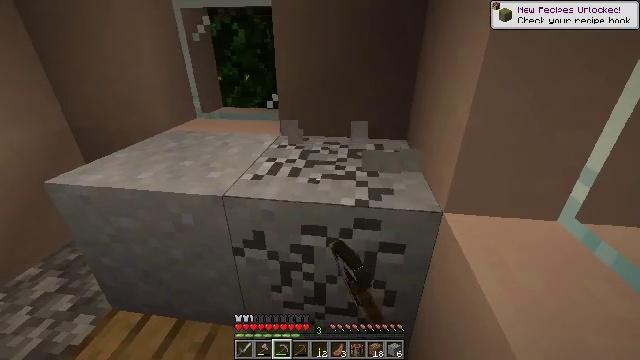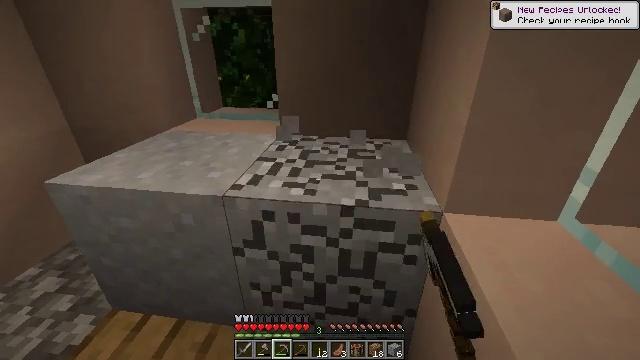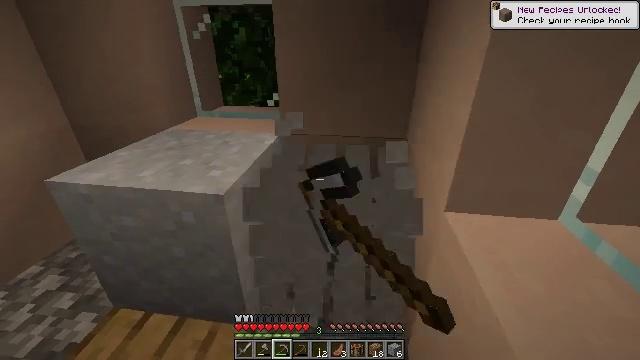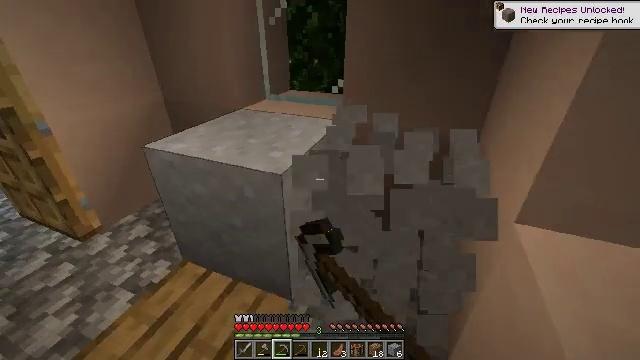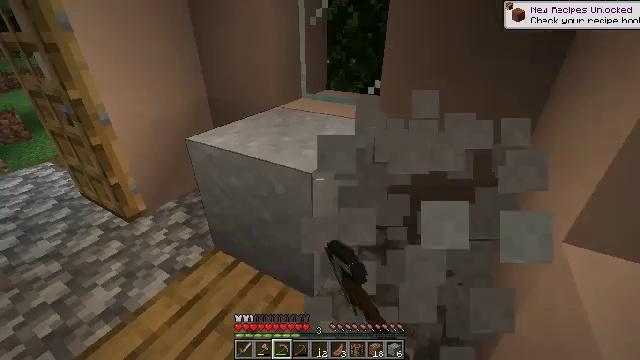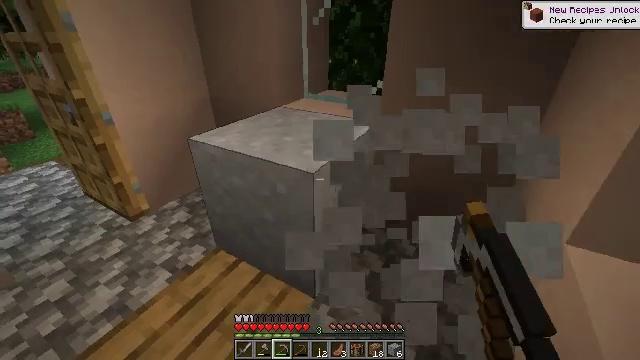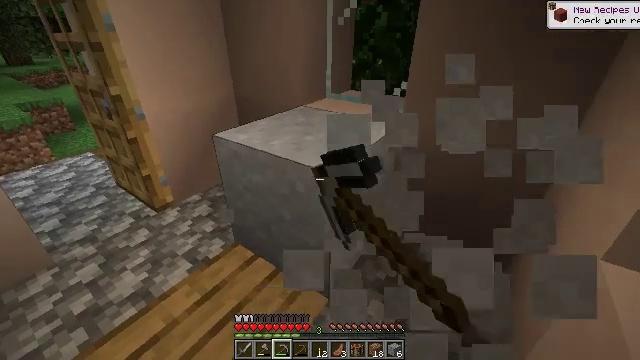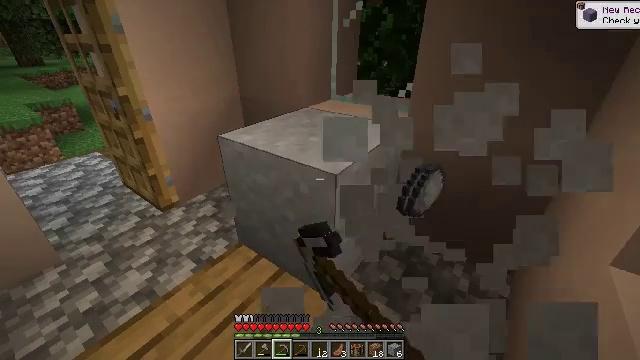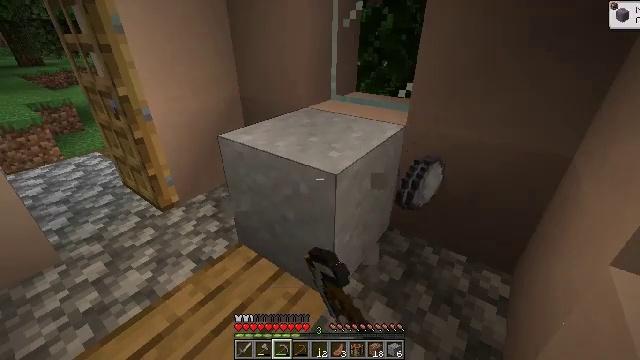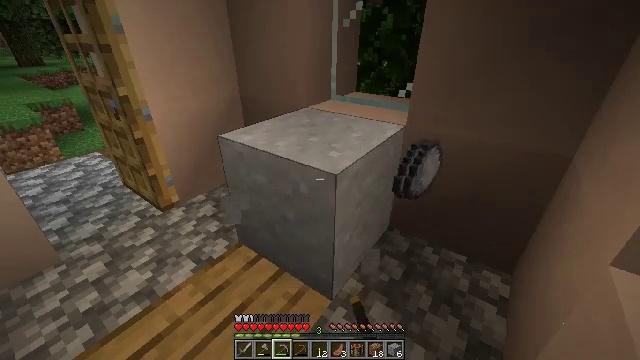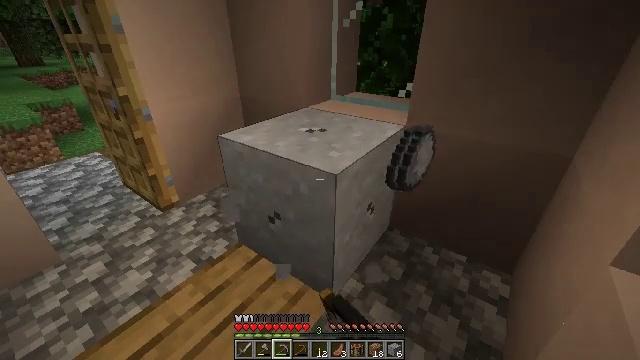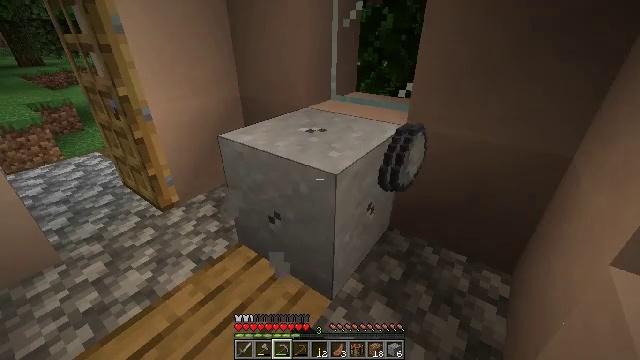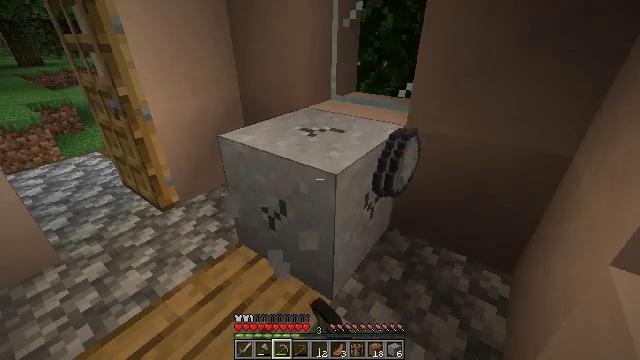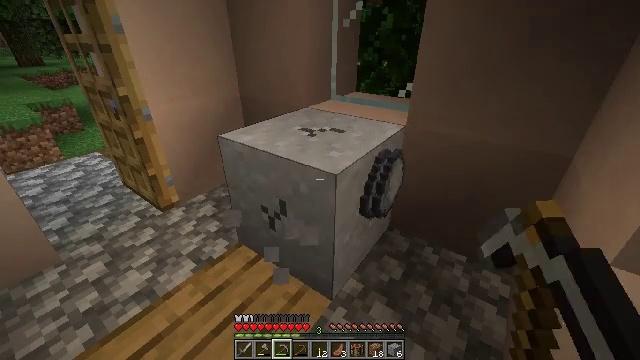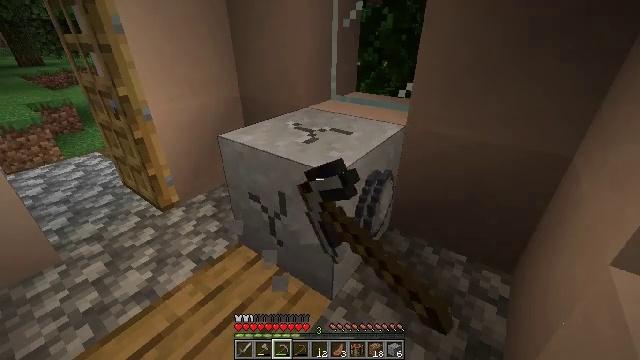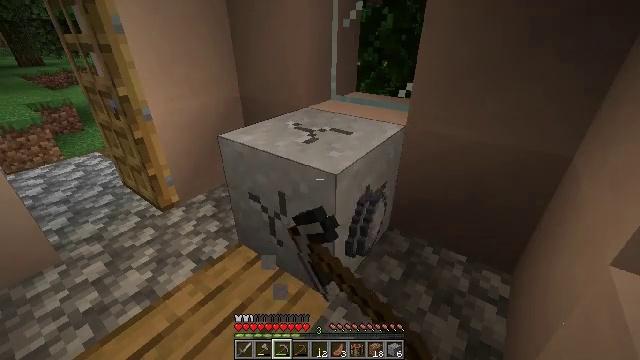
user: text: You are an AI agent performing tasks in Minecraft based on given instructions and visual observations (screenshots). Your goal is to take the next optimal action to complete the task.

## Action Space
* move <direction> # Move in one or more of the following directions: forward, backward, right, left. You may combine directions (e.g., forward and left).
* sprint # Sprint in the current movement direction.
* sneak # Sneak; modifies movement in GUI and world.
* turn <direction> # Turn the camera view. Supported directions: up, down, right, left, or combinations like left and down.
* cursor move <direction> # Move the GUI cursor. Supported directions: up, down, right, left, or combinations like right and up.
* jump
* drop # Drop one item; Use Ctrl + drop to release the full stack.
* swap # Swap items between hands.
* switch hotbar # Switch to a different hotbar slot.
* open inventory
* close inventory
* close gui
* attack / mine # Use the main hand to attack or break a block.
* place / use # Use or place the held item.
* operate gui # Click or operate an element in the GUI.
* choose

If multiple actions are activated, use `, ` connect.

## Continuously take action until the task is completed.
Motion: motion action
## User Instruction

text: Mine the clay from the riverbed.
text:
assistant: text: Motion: attack / mine
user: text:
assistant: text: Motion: attack / mine
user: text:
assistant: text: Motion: turn left and down, attack / mine
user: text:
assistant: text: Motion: turn left, attack / mine
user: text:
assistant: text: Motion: attack / mine
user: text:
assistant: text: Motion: turn left, attack / mine
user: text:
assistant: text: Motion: turn left, attack / mine
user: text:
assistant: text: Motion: attack / mine
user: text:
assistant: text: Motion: attack / mine
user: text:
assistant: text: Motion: attack / mine
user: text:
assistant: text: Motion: attack / mine
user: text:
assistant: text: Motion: attack / mine
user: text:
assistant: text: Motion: attack / mine
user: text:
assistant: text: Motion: attack / mine
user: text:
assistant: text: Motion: attack / mine
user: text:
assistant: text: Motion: attack / mine
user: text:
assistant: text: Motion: attack / mine
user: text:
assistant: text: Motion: attack / mine
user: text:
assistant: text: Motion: attack / mine
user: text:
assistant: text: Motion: attack / mine
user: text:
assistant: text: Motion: attack / mine
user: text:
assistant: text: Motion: attack / mine
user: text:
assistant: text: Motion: attack / mine
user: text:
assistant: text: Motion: attack / mine
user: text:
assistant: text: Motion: attack / mine
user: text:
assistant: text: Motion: attack / mine
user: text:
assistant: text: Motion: move forward, attack / mine
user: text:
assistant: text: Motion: move forward, turn right and down, attack / mine
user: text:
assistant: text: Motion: move forward and move left, attack / mine
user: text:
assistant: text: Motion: move forward and move left, turn right, attack / mine